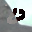
Label: 0